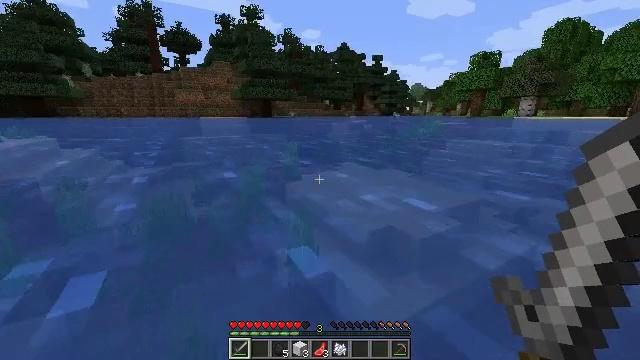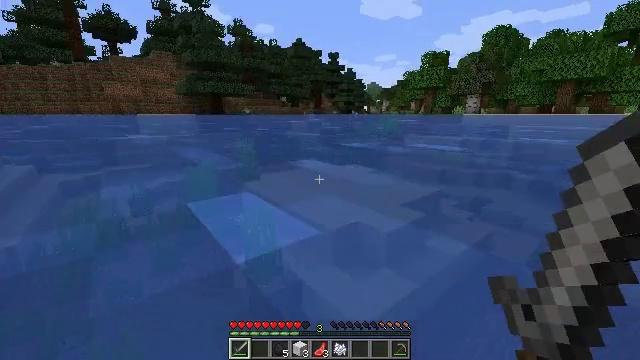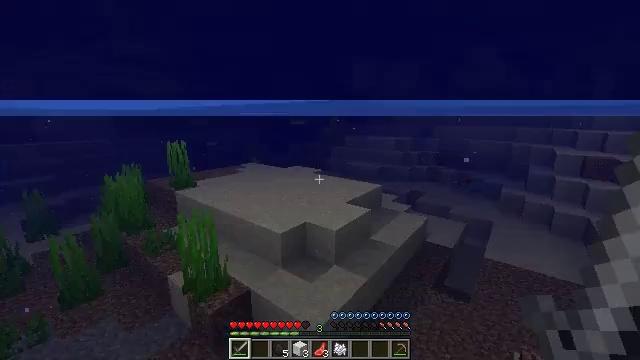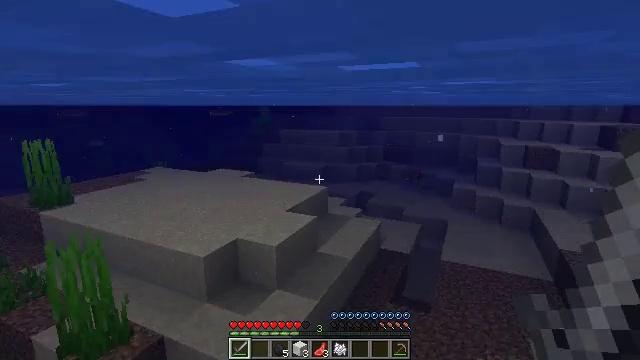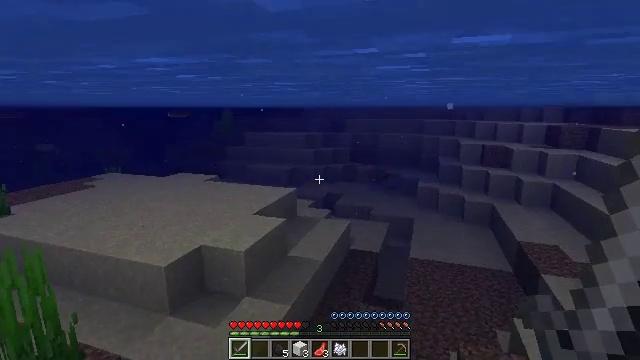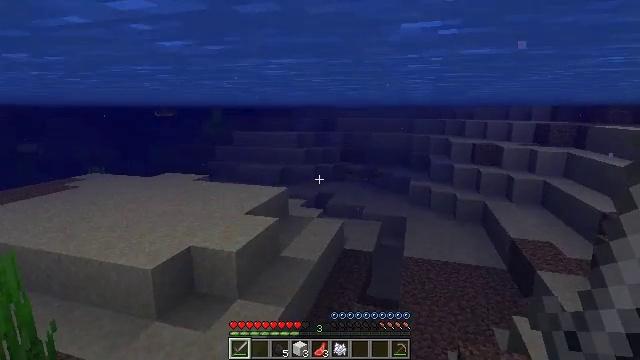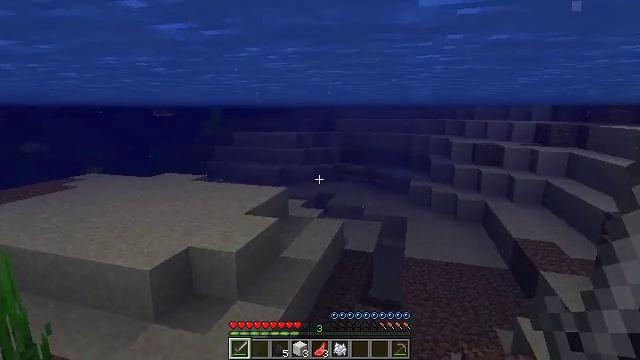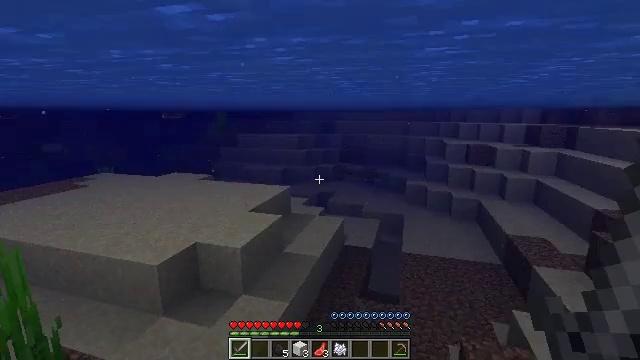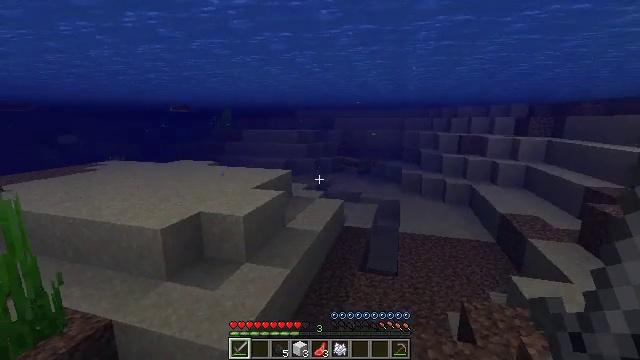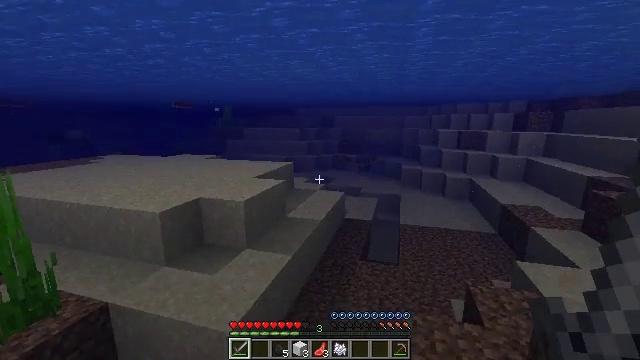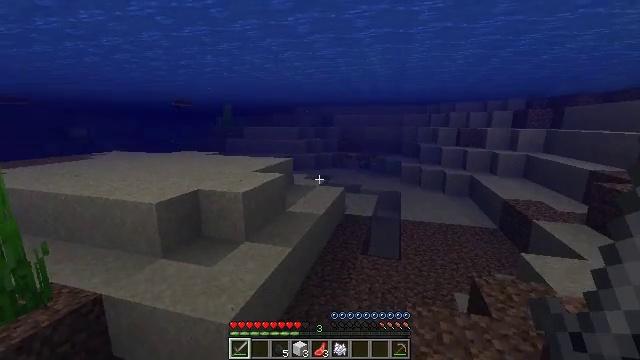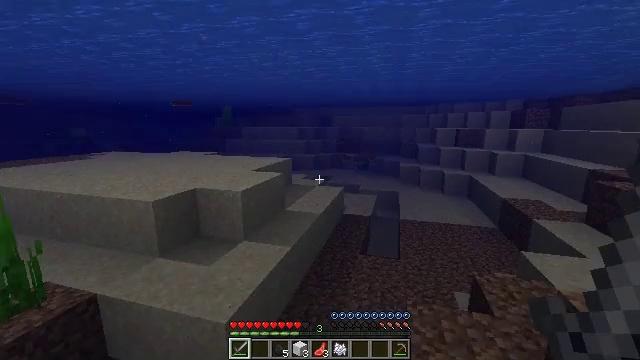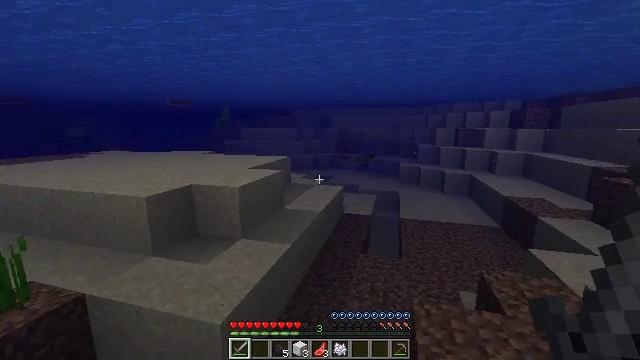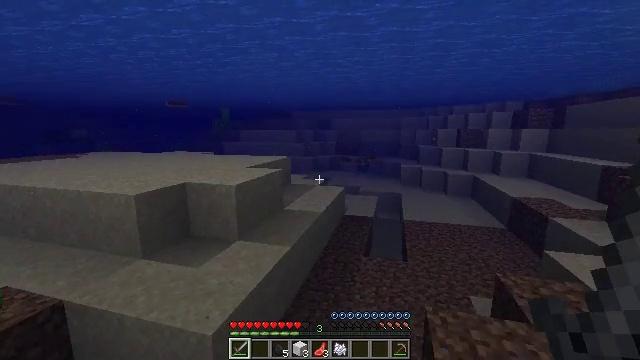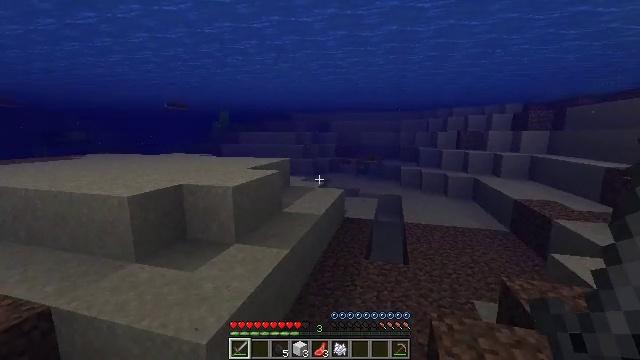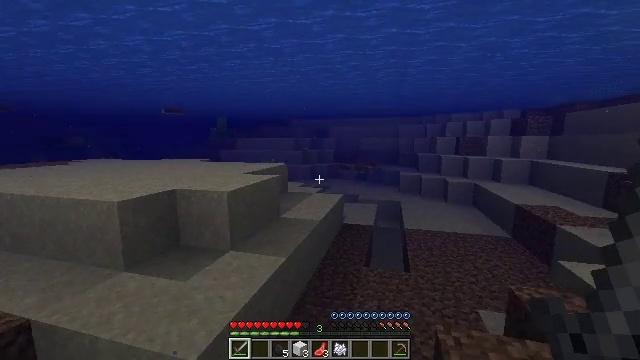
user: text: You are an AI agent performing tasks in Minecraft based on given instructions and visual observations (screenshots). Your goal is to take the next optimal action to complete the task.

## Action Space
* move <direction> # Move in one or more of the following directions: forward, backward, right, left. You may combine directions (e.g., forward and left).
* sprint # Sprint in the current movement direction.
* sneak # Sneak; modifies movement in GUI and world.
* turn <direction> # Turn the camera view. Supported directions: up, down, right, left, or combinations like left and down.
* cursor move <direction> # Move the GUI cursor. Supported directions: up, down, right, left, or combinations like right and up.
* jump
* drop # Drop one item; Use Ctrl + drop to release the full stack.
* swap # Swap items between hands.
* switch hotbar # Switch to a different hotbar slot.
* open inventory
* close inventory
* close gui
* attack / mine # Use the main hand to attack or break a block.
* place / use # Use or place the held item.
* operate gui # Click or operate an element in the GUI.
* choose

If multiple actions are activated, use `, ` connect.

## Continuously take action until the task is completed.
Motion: motion action
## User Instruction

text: Fish and kill the salmon.
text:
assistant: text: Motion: move forward, turn right
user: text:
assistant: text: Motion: move forward, turn right
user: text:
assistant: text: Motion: move forward, turn right
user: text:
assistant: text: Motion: move forward, turn right
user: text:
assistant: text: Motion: move forward, turn right
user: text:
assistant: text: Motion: move forward, sprint
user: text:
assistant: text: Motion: move forward, sprint
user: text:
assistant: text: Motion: move forward, sprint
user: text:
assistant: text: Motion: move forward, sprint
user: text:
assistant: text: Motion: move forward, sprint
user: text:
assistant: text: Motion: move forward
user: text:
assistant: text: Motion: move forward
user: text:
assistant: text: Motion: move forward
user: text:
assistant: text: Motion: move forward and move right
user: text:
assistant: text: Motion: move forward and move right, turn up
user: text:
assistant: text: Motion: move forward and move right, turn up
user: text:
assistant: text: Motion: move forward and move right
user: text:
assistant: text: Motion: move forward and move right
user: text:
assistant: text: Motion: move forward and move right
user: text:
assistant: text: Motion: move forward and move right
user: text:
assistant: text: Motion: move forward
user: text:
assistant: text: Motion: move forward
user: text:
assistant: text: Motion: move forward
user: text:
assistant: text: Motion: move forward
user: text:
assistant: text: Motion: move forward
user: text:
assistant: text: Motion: move forward
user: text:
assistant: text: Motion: move forward
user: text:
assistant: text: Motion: move forward
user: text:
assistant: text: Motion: move forward
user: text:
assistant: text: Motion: move forward, turn right